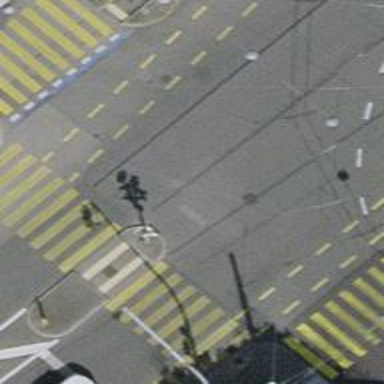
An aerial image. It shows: Secondary road with asphalt surface. It includes cycle lane and trolley wires.